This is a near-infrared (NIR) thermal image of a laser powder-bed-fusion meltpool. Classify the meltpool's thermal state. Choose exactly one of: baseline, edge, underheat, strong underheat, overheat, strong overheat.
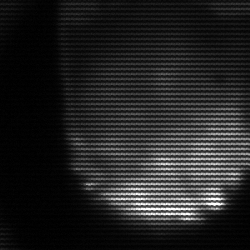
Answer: edge